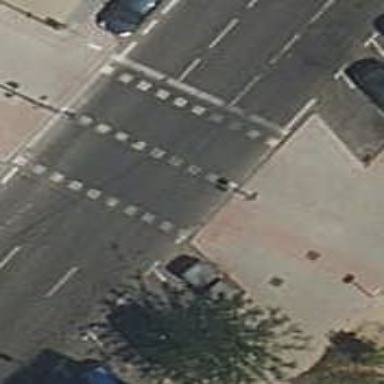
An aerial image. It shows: Road intersection controlled by traffic signals.